Question: This is a problem I regularly bump into - hopefully someone can clarify to me the right way to think about it!
I can basically reduce my problem to this: I have a module, with input 'p_in', output 'p_out' and clock 'clk'. The functionality is that whenever 'in' goes low - 'out' should produce a high pulse with a duration of one clock period; and this "negative edge detector" is implemented as an FSM with four states: 'reset'; 'wt_in_lo' (wait for input low); 'sample_signal' (generate high signal on output, upon detected transition to zero on input); 'wt_in_hi' (wait for input high, after sample signal has been raised).
The code is included below, and the result in the 'isim' simulator looks like this ():

Basically, the states do change as I expect them to - first clock posedge, the FSM recognizes 'in' is low, so it transits to 'sample_signal'; second clock posedge, we are in 'sample_signal' state.
- 'out''sample_signal''out''wt_in_hi'
And then I usually try to code around this (i.e. setting 'out' in the synchronous fsm part, which is probably a bad idea) - and end up confusing both the synthesizer and myself :)
So, in brief - is it possible that I get an 'out' signal as soon as the second state is entered (and for the duration of second state); and what would be the proper way to code it?
Many thanks in advance for any answers,
Cheers!
The code:
'''
-- file: fsm_react_test_twb.vhd
---------------
-- single file testbench examples - see also;
-- http://www.cs.umbc.edu/portal/help/VHDL/samples/samples.shtml
library IEEE;
use IEEE.STD_LOGIC_1164.ALL;
use IEEE.NUMERIC_STD.ALL;
-- NEVER call port pins "in"; "out": ERROR:HDLCompiler:806 'Syntax error near "in"'!
ENTITY negedgeDetector IS
PORT (
clk: IN STD_LOGIC;
p_in : IN STD_LOGIC;
p_out: OUT STD_LOGIC
);
END negedgeDetector;
ARCHITECTURE structure OF negedgeDetector IS
-- 'dummy signals' - registers
SIGNAL w_in : STD_LOGIC := 'Z';
SIGNAL w_out : STD_LOGIC := 'Z';
-- fsm states
TYPE states_ned IS -- ned: negedgeDetector
(
ned_reset,
ned_wt_in_lo, -- wait for in active low
ned_sample_signal, -- signal for sampling
ned_wt_in_hi -- wait for in active hi
);
-- init fsm state vars
SIGNAL state_ned, next_state_ned: states_ned := ned_reset;
-- implementation:
BEGIN
-- assign 'wire' / registers
w_in <= p_in;
p_out <= w_out;
-- STATE MACHINES CODE =========
sm_ned: PROCESS(state_ned, w_in) -- combinatorial process part
BEGIN
CASE state_ned IS
WHEN ned_reset =>
next_state_ned <= ned_wt_in_lo;
WHEN ned_wt_in_lo =>
IF w_in = '0' THEN
next_state_ned <= ned_sample_signal;
ELSE
next_state_ned <= ned_wt_in_lo;
END IF;
WHEN ned_sample_signal =>
next_state_ned <= ned_wt_in_hi;
WHEN ned_wt_in_hi =>
IF w_in = '0' THEN
next_state_ned <= ned_wt_in_lo;
ELSE
next_state_ned <= ned_wt_in_hi;
END IF;
END CASE;
END PROCESS sm_ned;
out_sm_ned: PROCESS(clk) -- synchronous process part --
BEGIN
IF (rising_edge(clk)) THEN -- returns only valid transitions;
IF state_ned = ned_sample_signal THEN
-- signal for sampling
w_out <= '1';
ELSE
w_out <= '0';
END IF;
state_ned <= next_state_ned;
END IF;
END PROCESS out_sm_ned;
-- END STATE MACHINES CODE =====
END structure; -- ARCHITECTURE
-- #########################
library IEEE;
use IEEE.STD_LOGIC_1164.ALL;
use IEEE.NUMERIC_STD.ALL;
ENTITY fsm_react_test_twb IS
END fsm_react_test_twb;
ARCHITECTURE testbench_arch OF fsm_react_test_twb IS
COMPONENT negedgeDetector
PORT(
clk: IN STD_LOGIC;
p_in : IN STD_LOGIC;
p_out: OUT STD_LOGIC
);
END COMPONENT;
-- 'wires'
SIGNAL wCLK : std_logic := '0';
SIGNAL wIN : std_logic := 'Z';
SIGNAL wOUT : std_logic := 'Z';
-- clock parameters
constant PERIODN : natural := 20; -- can be real := 20.0;
constant PERIOD : time := PERIODN * 1 ns;
constant DUTY_CYCLE : real := 0.5;
constant OFFSET : time := 100 ns;
-- implementation of workbench
BEGIN
-- instances of components, and their wiring (port maps)...
UUT : negedgeDetector -- VHDL
PORT MAP(
clk => wCLK,
p_in => wIN,
p_out => wOUT
);
-- PROCESSES (STATE MACHINES) CODE =========
-- clock process for generating CLK
clocker: PROCESS
BEGIN
WAIT for OFFSET;
CLOCK_LOOP : LOOP
wCLK <= '0';
WAIT FOR (PERIOD - (PERIOD * DUTY_CYCLE));
wCLK <= '1';
WAIT FOR (PERIOD * DUTY_CYCLE);
END LOOP CLOCK_LOOP;
END PROCESS clocker;
simulator: PROCESS
BEGIN
WAIT for OFFSET;
WAIT for 10 ns;
-- take 'in' low - out should detect it with a pulse
wIN <= '0';
WAIT for 50 ns;
-- take 'in' high - no out
wIN <= '1';
WAIT for 50 ns;
-- repeat
wIN <= '0';
WAIT for 50 ns;
wIN <= '1';
WAIT for 50 ns;
-- hold
WAIT;
END PROCESS simulator;
-- END PROCESSES (STATE MACHINES) CODE =====
END testbench_arch; -- ARCHITECTURE
-----------------------
-- call with (Xilinx ISE WebPack 13.2 tools):
-- # note: -tclbatch (isim script) _needs_ -view (*.wcfg) to run! (empty *.wcfg ok)
-- # must use isim script to run at start (and setup view)..
-- # first run:
-- echo 'vhdl work "fsm_react_test_twb.vhd"' > fsm_react_test_twb.prj
-- touch fsm_react_test_twb.wcfg
-- echo -e "wave add {/fsm_react_test_twb/wclk}
wave add {/fsm_react_test_twb/win}
wave add {/fsm_react_test_twb/wout}
wave add {/fsm_react_test_twb/UUT/state_ned}
wave add {/fsm_react_test_twb/UUT/next_state_ned}
run 500 ns
" > fsm_react_test_twb.isim
-- # build sim and run:
-- fuse -o fsm_react_test_twb.exe -prj fsm_react_test_twb.prj work.fsm_react_test_twb
-- ./fsm_react_test_twb.exe -gui -tclbatch fsm_react_test_twb.isim -view fsm_react_test_twb.wcfg
'''
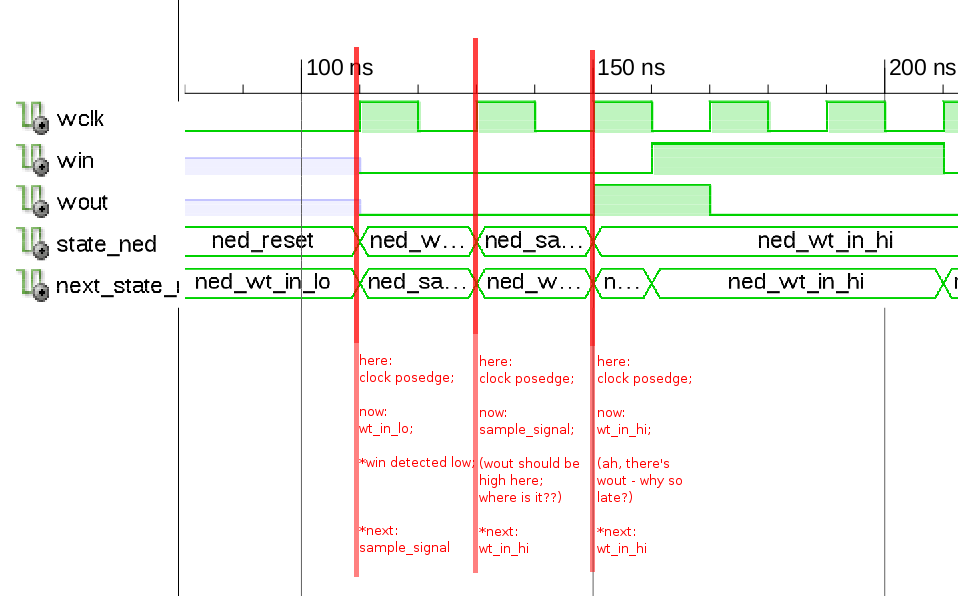
Answer: The problem is that you are checking the value of 'state_ned' from within a synchronous process. I.e. the output will not change before the next rising clock edge.
If you want to keep the output synchronous you would have to check the value of 'next_state_ned', e.g.:
'''
out_sm_ned: PROCESS(clk) -- synchronous process part --
BEGIN
IF (rising_edge(clk)) THEN -- returns only valid transitions;
IF next_state_ned = ned_sample_signal THEN
-- signal for sampling
w_out <= '1';
ELSE
w_out <= '0';
END IF;
state_ned <= next_state_ned;
END IF;
END PROCESS out_sm_ned;
'''